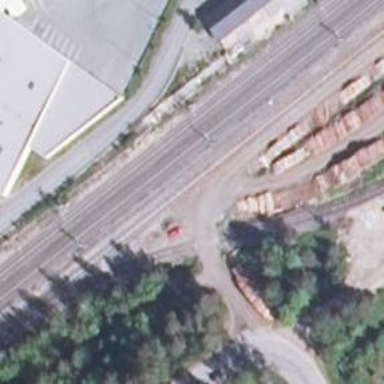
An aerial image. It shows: Level crossing with saltire marking.